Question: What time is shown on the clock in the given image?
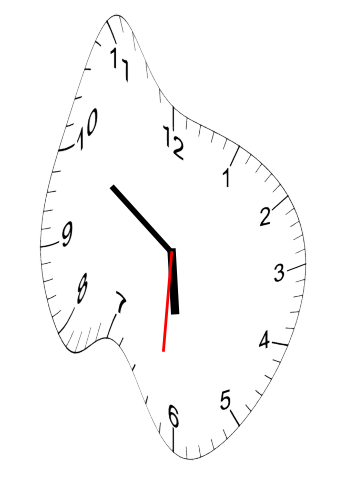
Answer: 05:50:31